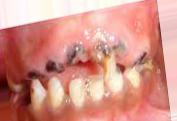
Condition: Caries